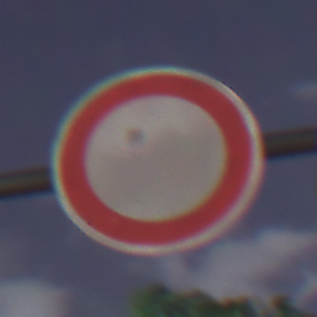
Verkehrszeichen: VerbotFahrzeugeAllerArt
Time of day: Night
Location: Outdoor (Suburban)
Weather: PartlyCloudy
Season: NotSpecified
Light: Artificial